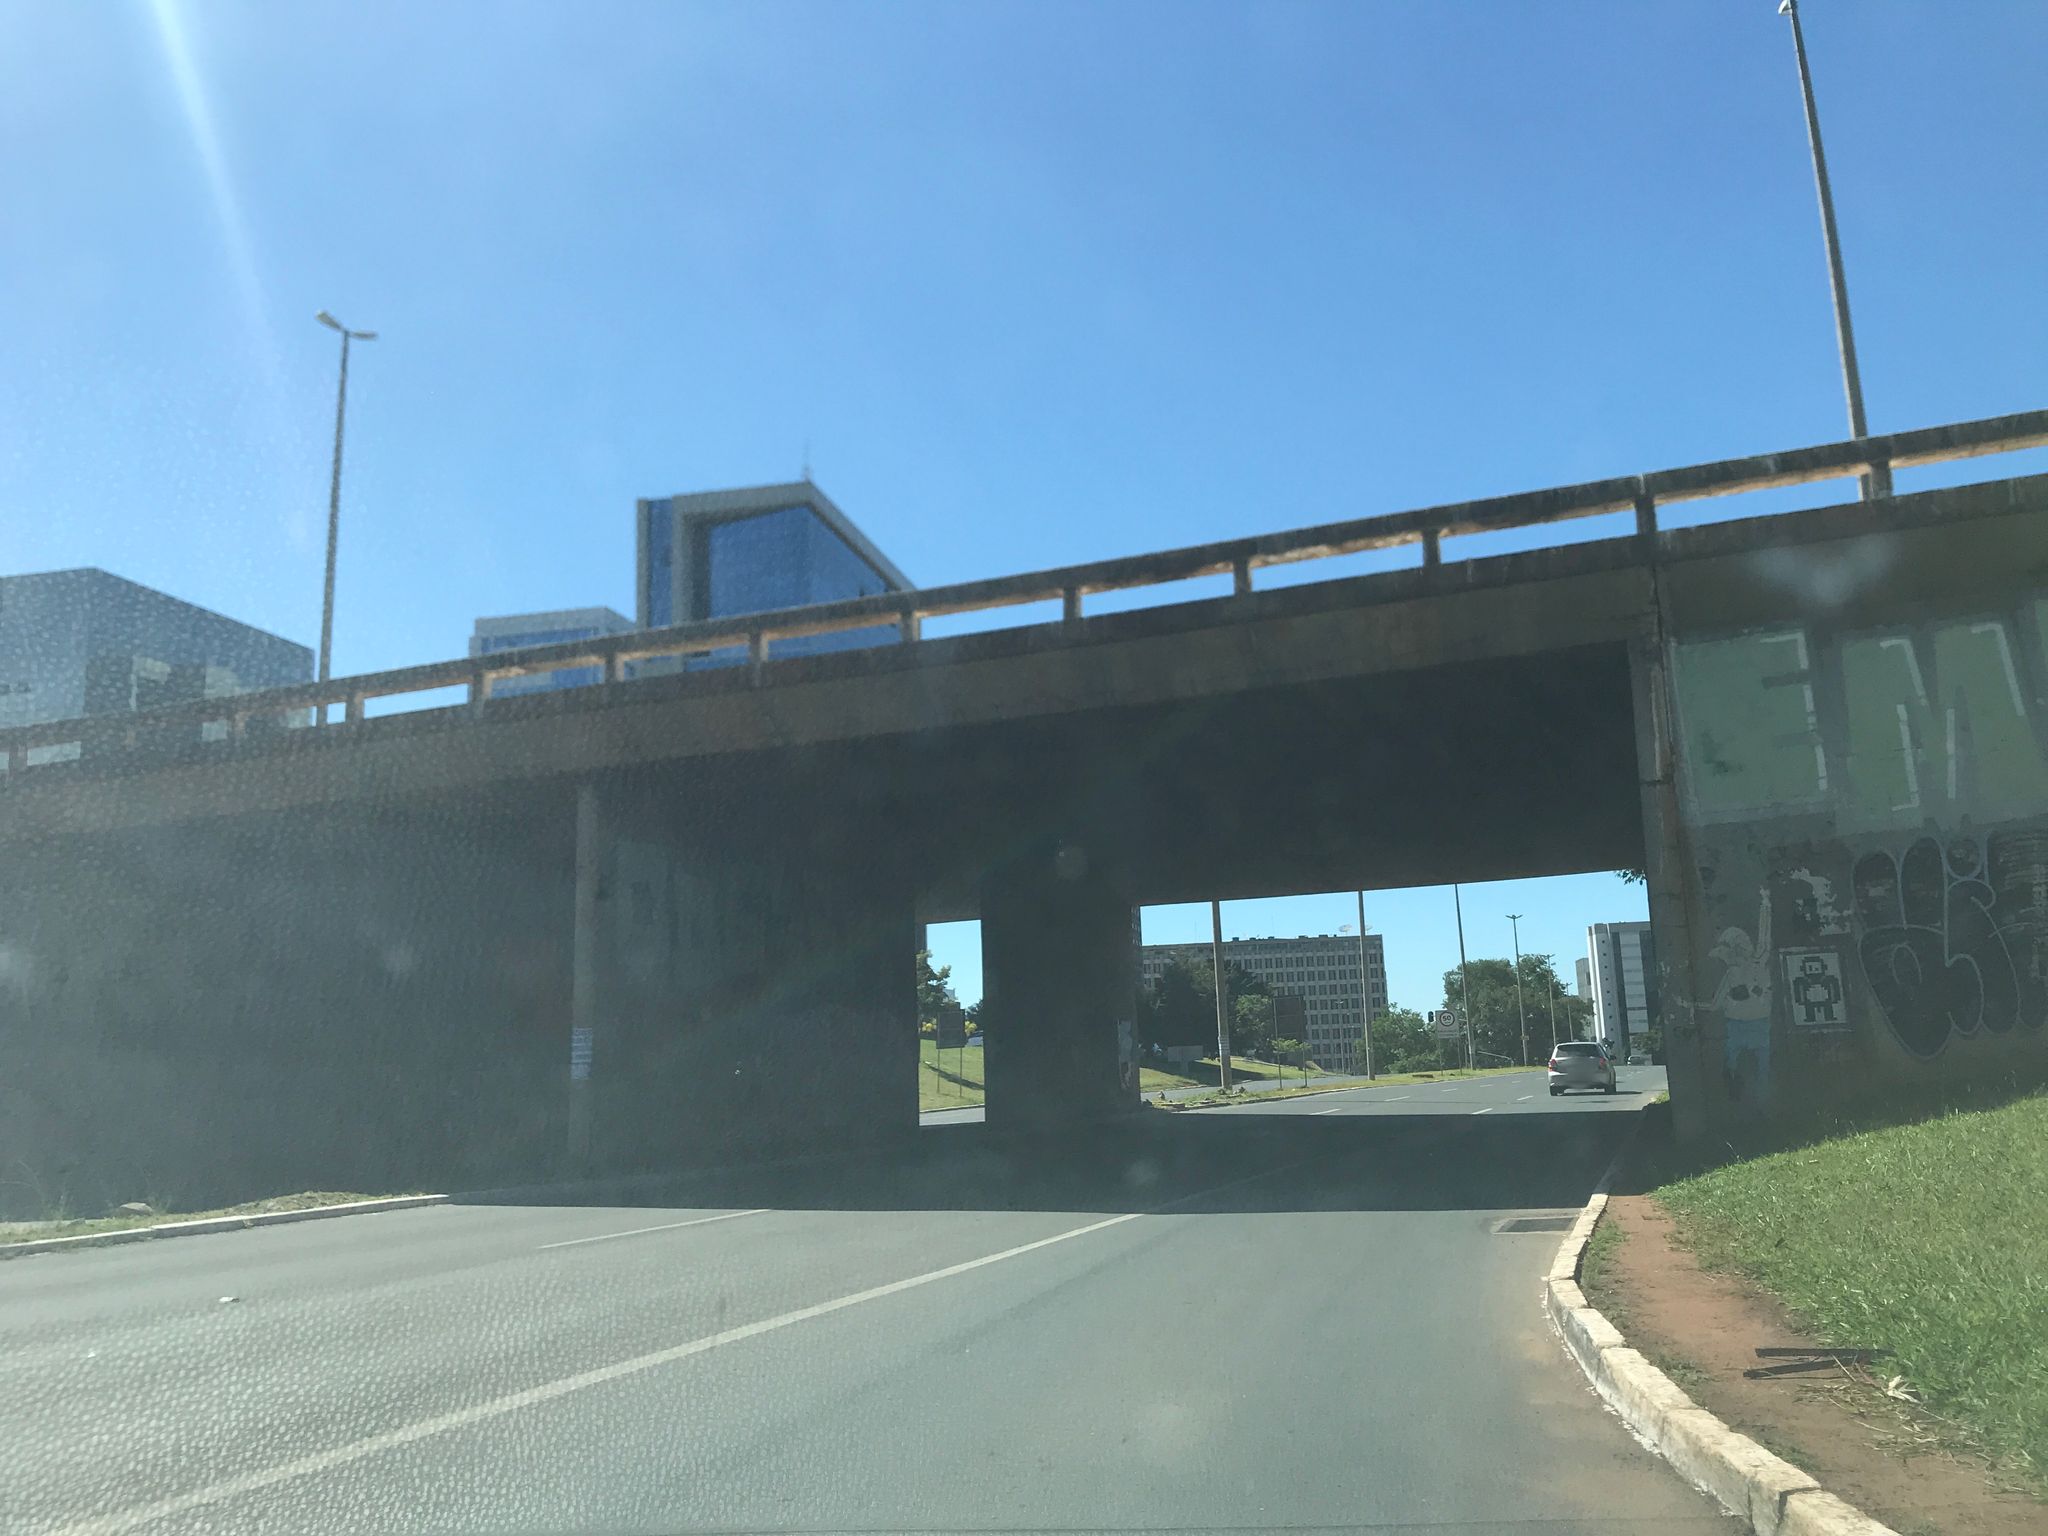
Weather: clear
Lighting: day
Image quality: good
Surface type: driving surface
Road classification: trunk_link
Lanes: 1
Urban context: urban centre
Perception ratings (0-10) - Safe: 1.41, Lively: 4.71, Beautiful: 0.53, Boring: 6.26, Depressing: 4.84, Wealthy: 4.43